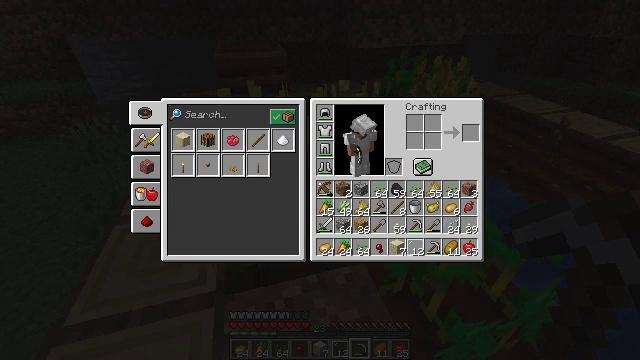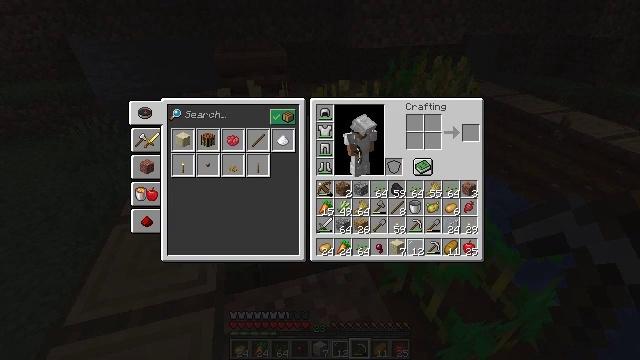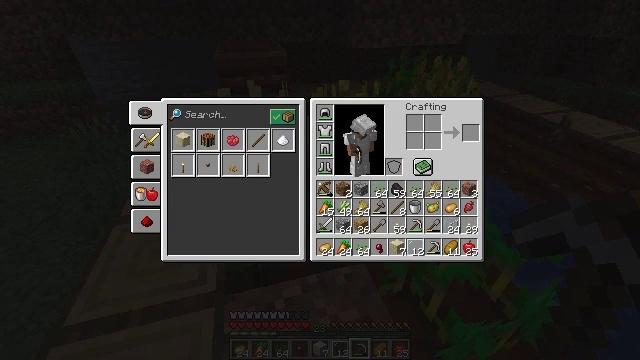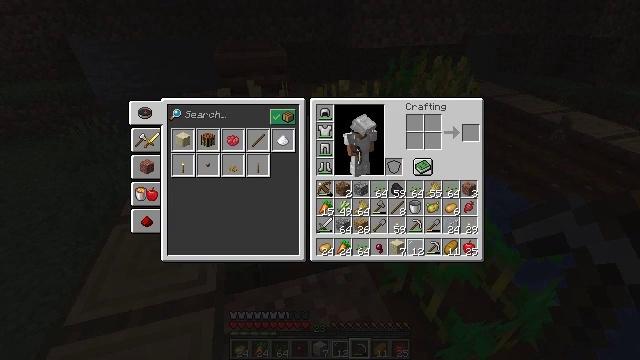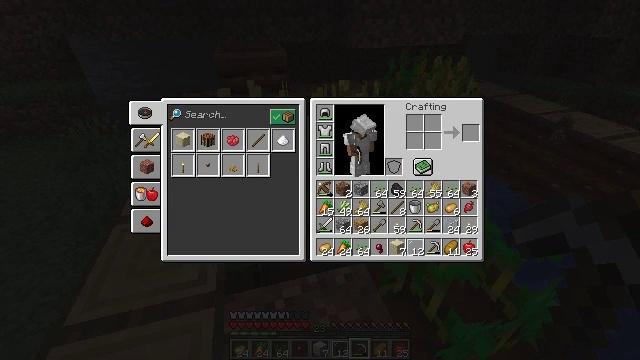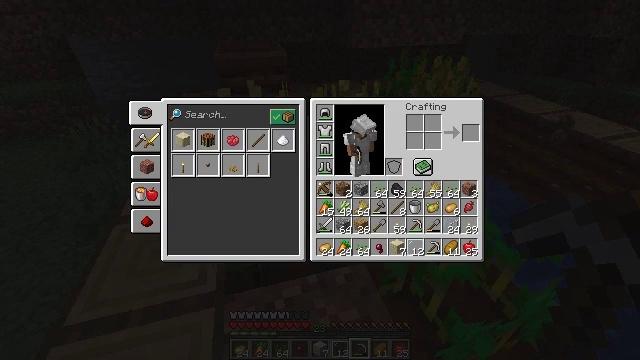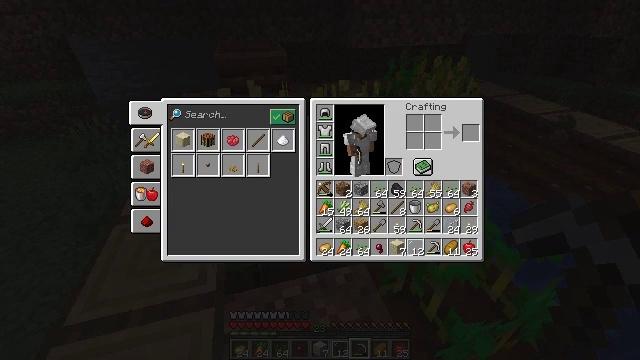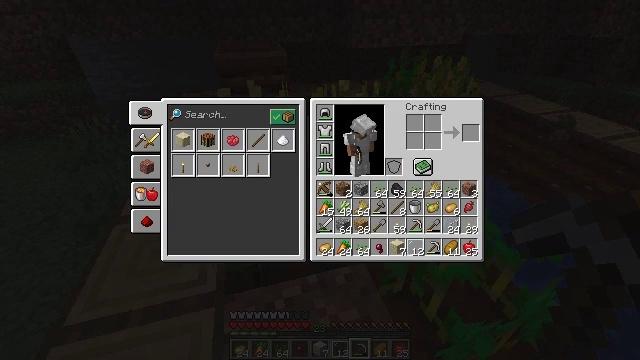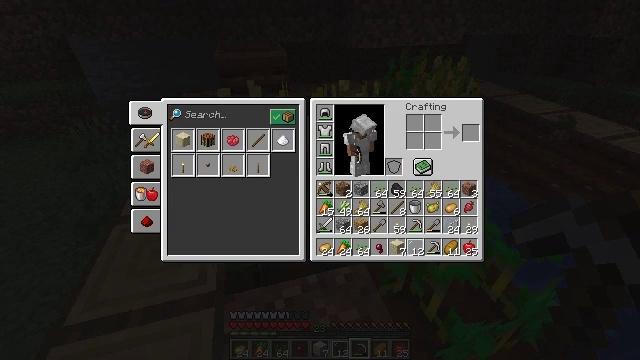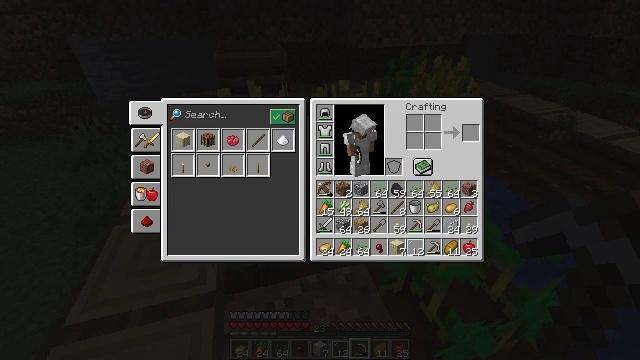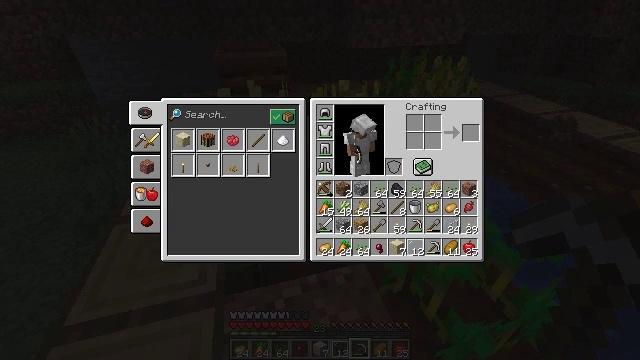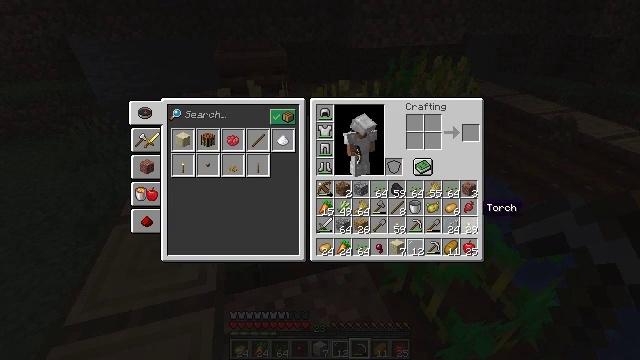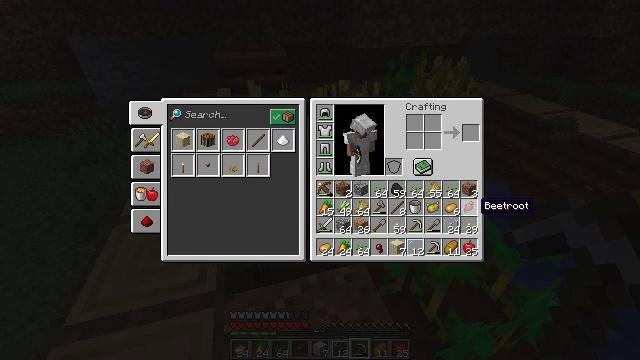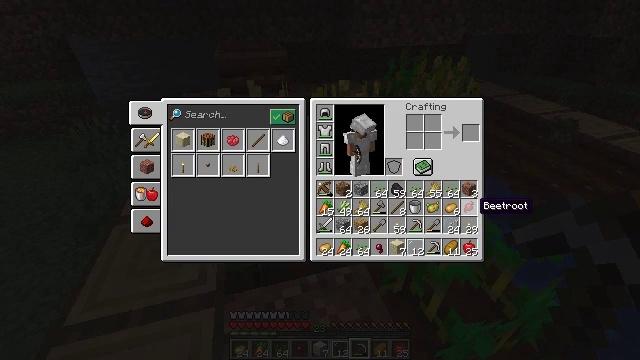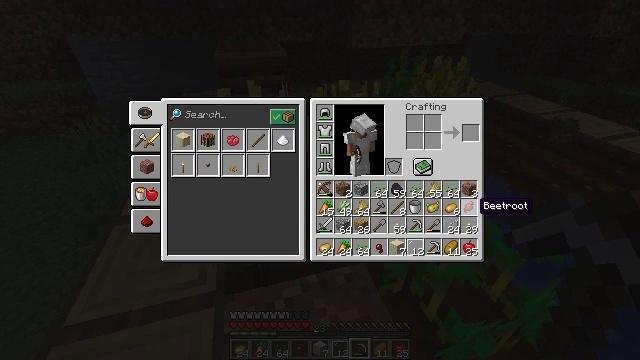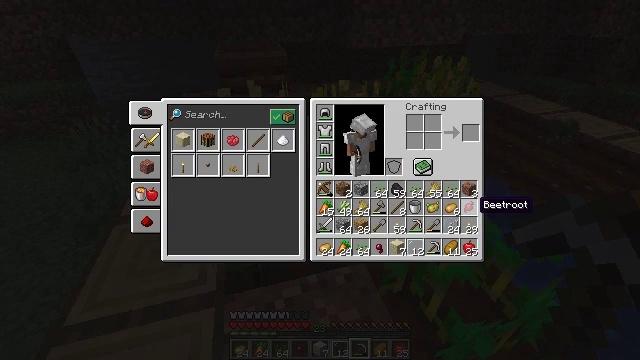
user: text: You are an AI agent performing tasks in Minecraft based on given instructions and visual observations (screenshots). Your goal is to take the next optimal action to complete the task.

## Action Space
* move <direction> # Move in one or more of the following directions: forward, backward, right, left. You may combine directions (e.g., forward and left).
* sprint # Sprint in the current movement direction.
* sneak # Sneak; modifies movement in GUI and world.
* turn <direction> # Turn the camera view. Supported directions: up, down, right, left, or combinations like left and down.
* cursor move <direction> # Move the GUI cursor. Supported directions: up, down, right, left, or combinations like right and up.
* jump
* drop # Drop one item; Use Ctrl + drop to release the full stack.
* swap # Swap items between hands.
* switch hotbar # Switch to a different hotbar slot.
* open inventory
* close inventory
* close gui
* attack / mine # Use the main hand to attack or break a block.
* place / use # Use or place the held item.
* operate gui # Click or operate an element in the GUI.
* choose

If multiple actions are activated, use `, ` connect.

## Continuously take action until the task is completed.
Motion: motion action
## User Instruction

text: Drop a poisonous potato.
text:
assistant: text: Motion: no_op
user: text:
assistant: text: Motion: no_op
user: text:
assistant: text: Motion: no_op
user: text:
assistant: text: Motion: no_op
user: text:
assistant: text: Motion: no_op
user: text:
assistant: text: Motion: no_op
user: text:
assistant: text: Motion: no_op
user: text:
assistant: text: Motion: no_op
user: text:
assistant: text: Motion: no_op
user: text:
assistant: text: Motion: no_op
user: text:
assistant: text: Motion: no_op
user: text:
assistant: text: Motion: no_op
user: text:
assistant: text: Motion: no_op
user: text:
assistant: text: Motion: no_op
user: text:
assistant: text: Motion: no_op
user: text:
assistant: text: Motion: no_op
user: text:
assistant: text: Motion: no_op
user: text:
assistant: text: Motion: no_op
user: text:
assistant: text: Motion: no_op
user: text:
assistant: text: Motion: no_op
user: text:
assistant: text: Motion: no_op
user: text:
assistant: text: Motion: no_op
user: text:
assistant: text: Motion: no_op
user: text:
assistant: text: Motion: no_op
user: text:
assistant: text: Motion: no_op
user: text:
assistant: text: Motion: no_op
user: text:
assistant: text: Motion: no_op
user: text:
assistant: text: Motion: no_op
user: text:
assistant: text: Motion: no_op
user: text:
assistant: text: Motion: no_op